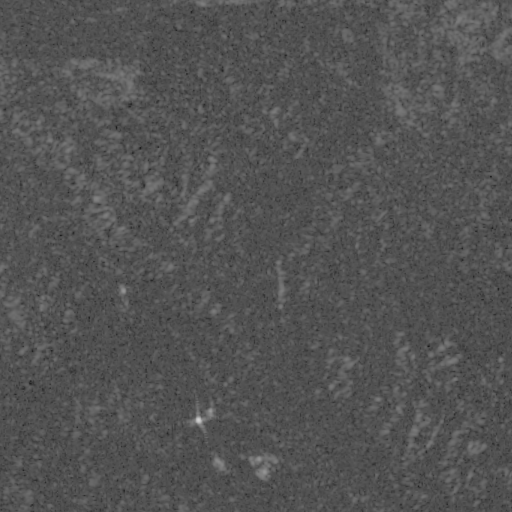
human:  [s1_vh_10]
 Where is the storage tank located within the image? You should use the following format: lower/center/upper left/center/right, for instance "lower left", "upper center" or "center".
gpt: The storage tank is located in the lower center of the image.
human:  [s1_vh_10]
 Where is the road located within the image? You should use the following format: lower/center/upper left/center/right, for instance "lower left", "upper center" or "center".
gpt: There is no road in the image.

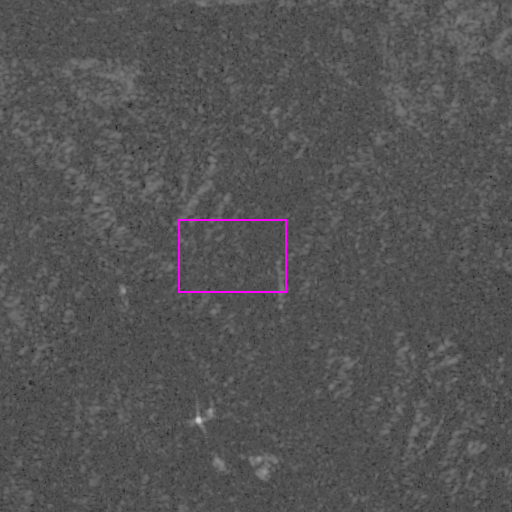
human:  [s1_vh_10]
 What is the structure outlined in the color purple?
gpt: There is no purple outline.
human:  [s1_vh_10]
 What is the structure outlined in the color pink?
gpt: There is no structure outlined in pink.